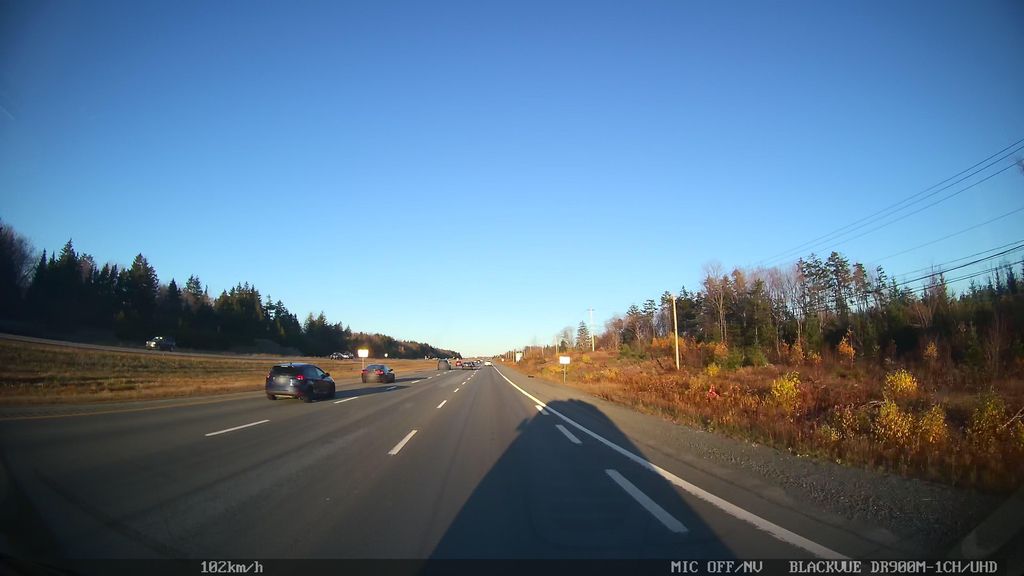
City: halifax